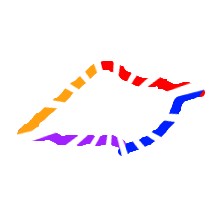
Shape: parallelogram